Field crop: maize
Growth stage: 2
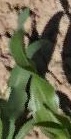
Species: maize